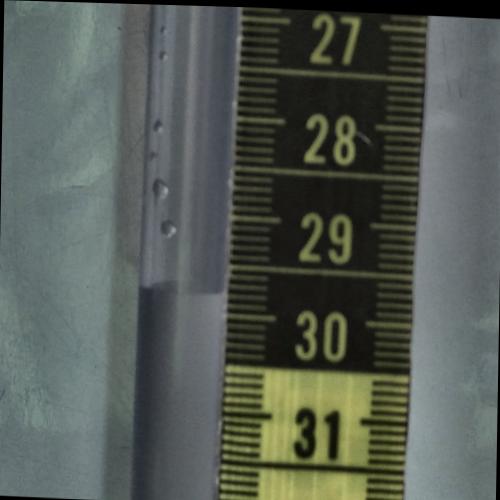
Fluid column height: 29.8 cm